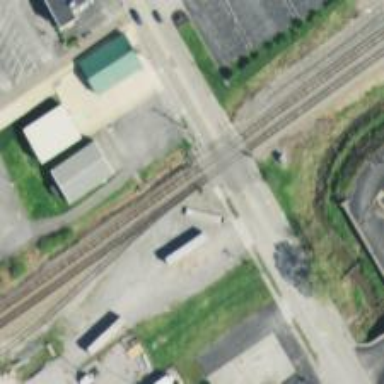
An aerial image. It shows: Level crossing along the railway.